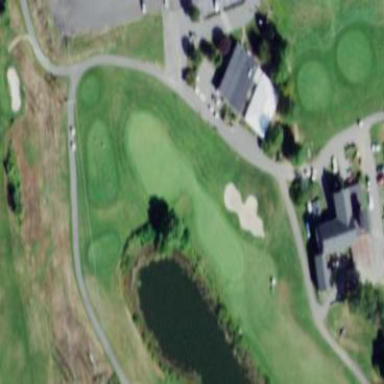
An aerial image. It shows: Picturesque green golfing area with grass land use.